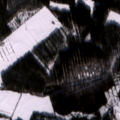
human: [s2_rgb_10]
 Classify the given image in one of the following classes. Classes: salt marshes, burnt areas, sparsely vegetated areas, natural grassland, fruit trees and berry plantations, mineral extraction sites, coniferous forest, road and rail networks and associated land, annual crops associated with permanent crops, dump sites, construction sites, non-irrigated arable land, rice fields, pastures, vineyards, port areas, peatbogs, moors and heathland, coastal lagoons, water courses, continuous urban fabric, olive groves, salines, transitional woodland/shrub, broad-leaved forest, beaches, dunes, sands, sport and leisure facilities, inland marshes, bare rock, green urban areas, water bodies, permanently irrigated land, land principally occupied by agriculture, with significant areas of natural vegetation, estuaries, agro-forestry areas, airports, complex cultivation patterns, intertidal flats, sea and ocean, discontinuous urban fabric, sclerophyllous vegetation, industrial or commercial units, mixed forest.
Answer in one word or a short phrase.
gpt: non-irrigated arable land, broad-leaved forest, coniferous forest, mixed forest, transitional woodland/shrub